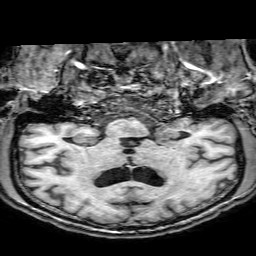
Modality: T1w
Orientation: sagittal
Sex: male
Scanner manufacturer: philips
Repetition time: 0.00831 s
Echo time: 0.00386 s